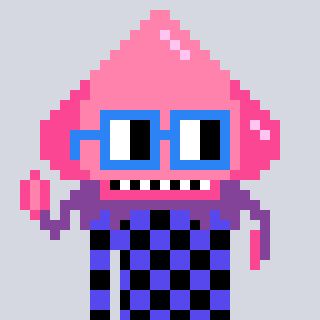
a pixel art character with square blue glasses, a squid-shaped head and a computerblue-colored body on a cool background